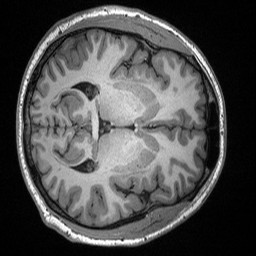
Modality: T1w
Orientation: axial
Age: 23
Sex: male